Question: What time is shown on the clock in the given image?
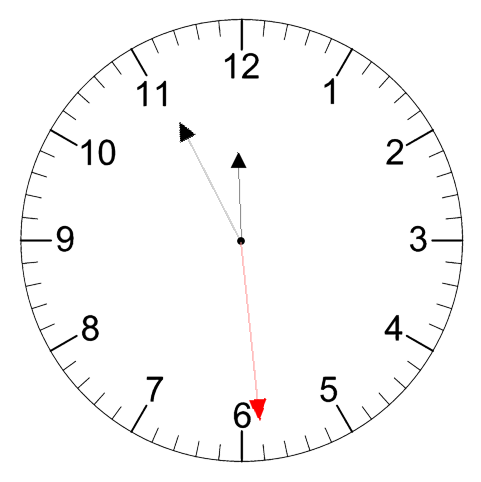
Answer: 11:55:29